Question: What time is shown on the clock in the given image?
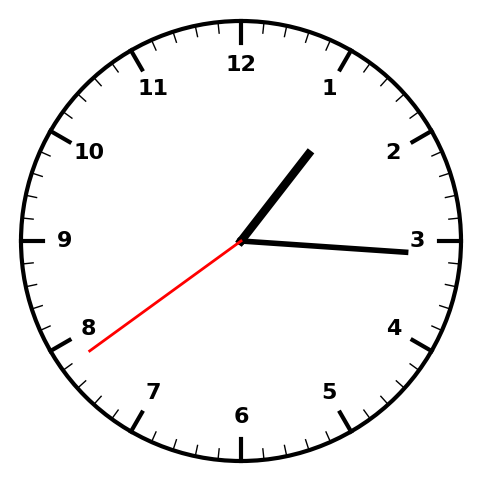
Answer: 01:15:39